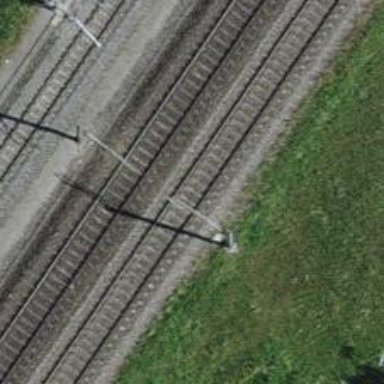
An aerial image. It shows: Single railway track with electrified contact line.